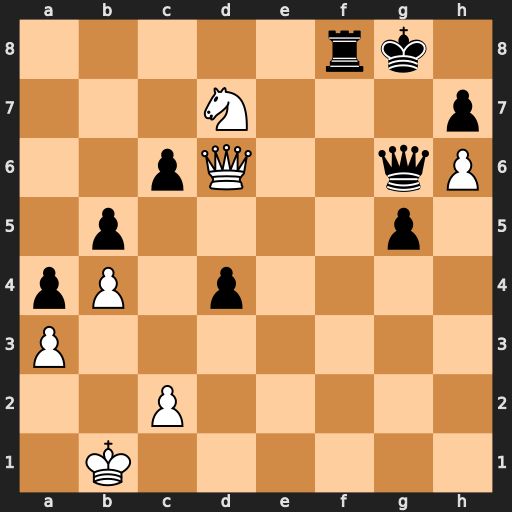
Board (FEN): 5rk1/3N3p/2pQ2qP/1p4p1/pP1p4/P7/2P5/1K6
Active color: w
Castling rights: -
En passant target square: -
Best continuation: Qxf8#